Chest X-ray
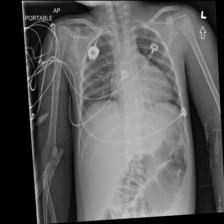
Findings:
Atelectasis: positive
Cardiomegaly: negative
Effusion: negative
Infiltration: positive
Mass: negative
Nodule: negative
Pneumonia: negative
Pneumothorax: negative
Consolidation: negative
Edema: negative
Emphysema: negative
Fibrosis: negative
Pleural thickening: negative
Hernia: negative